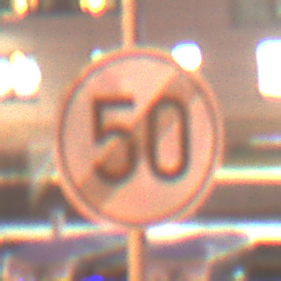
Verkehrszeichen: EndeGeschwindigkeit50
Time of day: Night
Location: Outdoor (Urban)
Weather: PartlyCloudy
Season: NotSpecified
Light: Artificial